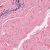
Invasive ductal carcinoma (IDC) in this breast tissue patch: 0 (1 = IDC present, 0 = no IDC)